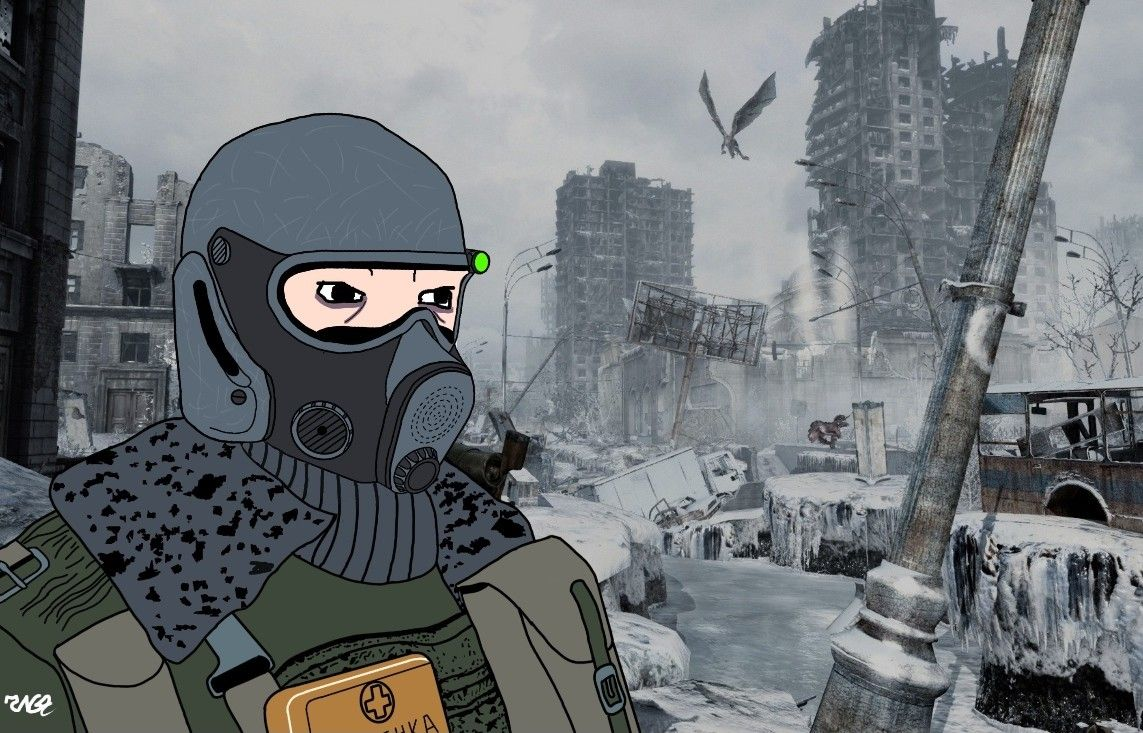
Label: 5_Wojak_with_Background